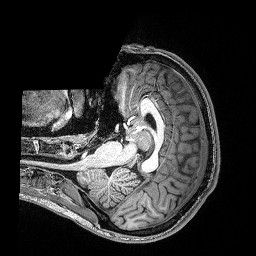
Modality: T1w
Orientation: axial